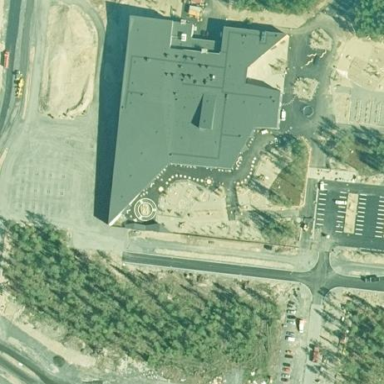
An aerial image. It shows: Public building.